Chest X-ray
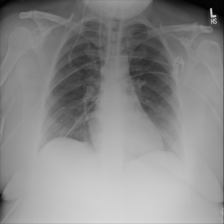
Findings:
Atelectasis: negative
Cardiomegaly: negative
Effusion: negative
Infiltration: negative
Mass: negative
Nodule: negative
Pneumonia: negative
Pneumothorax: negative
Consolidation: negative
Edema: negative
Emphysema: negative
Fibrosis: negative
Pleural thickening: negative
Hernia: negative